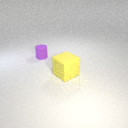
large yellow rubber cube to the right of small purple rubber cylinder